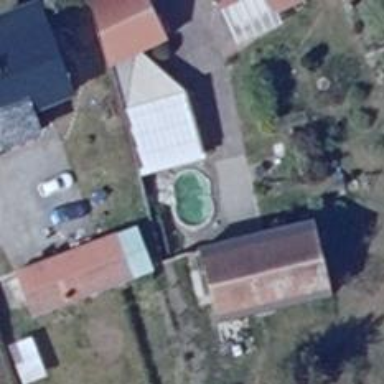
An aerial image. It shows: Swimming pool located in leisure land.